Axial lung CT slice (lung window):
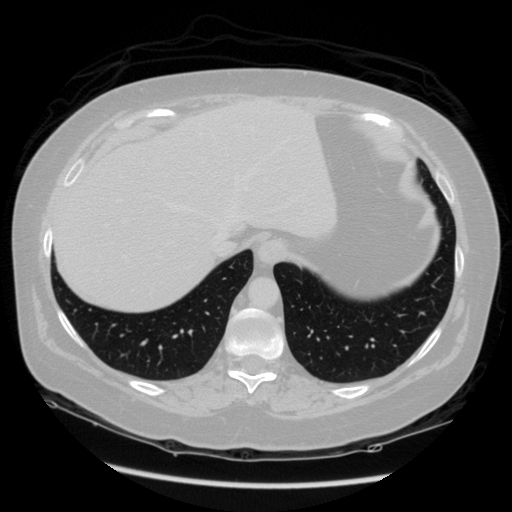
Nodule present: no